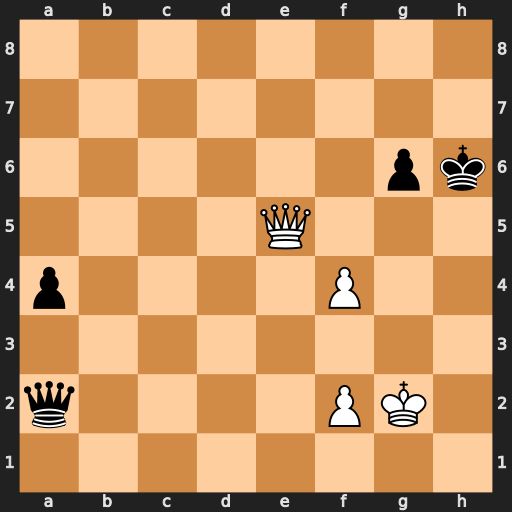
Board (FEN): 8/8/6pk/4Q3/p4P2/8/q4PK1/8
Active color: w
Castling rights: -
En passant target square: -
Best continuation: Qh8#